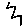
Label: zigzag